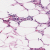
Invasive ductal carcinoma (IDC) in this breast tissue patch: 1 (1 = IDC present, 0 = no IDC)